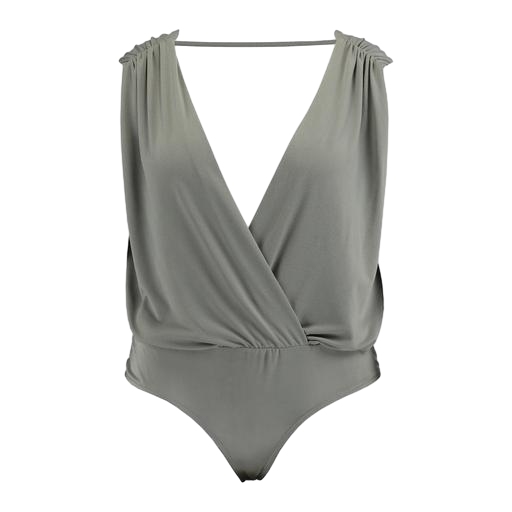
black plunge bodysuit, sleeveless plunge neck top, nly drapey waistcoat, white background